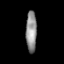
Tissue: prostate
Cell type: Fibroblasts
Senescence score: 0.821
Nuclear area (px): 435
Mean DAPI intensity: 144.269